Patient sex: M
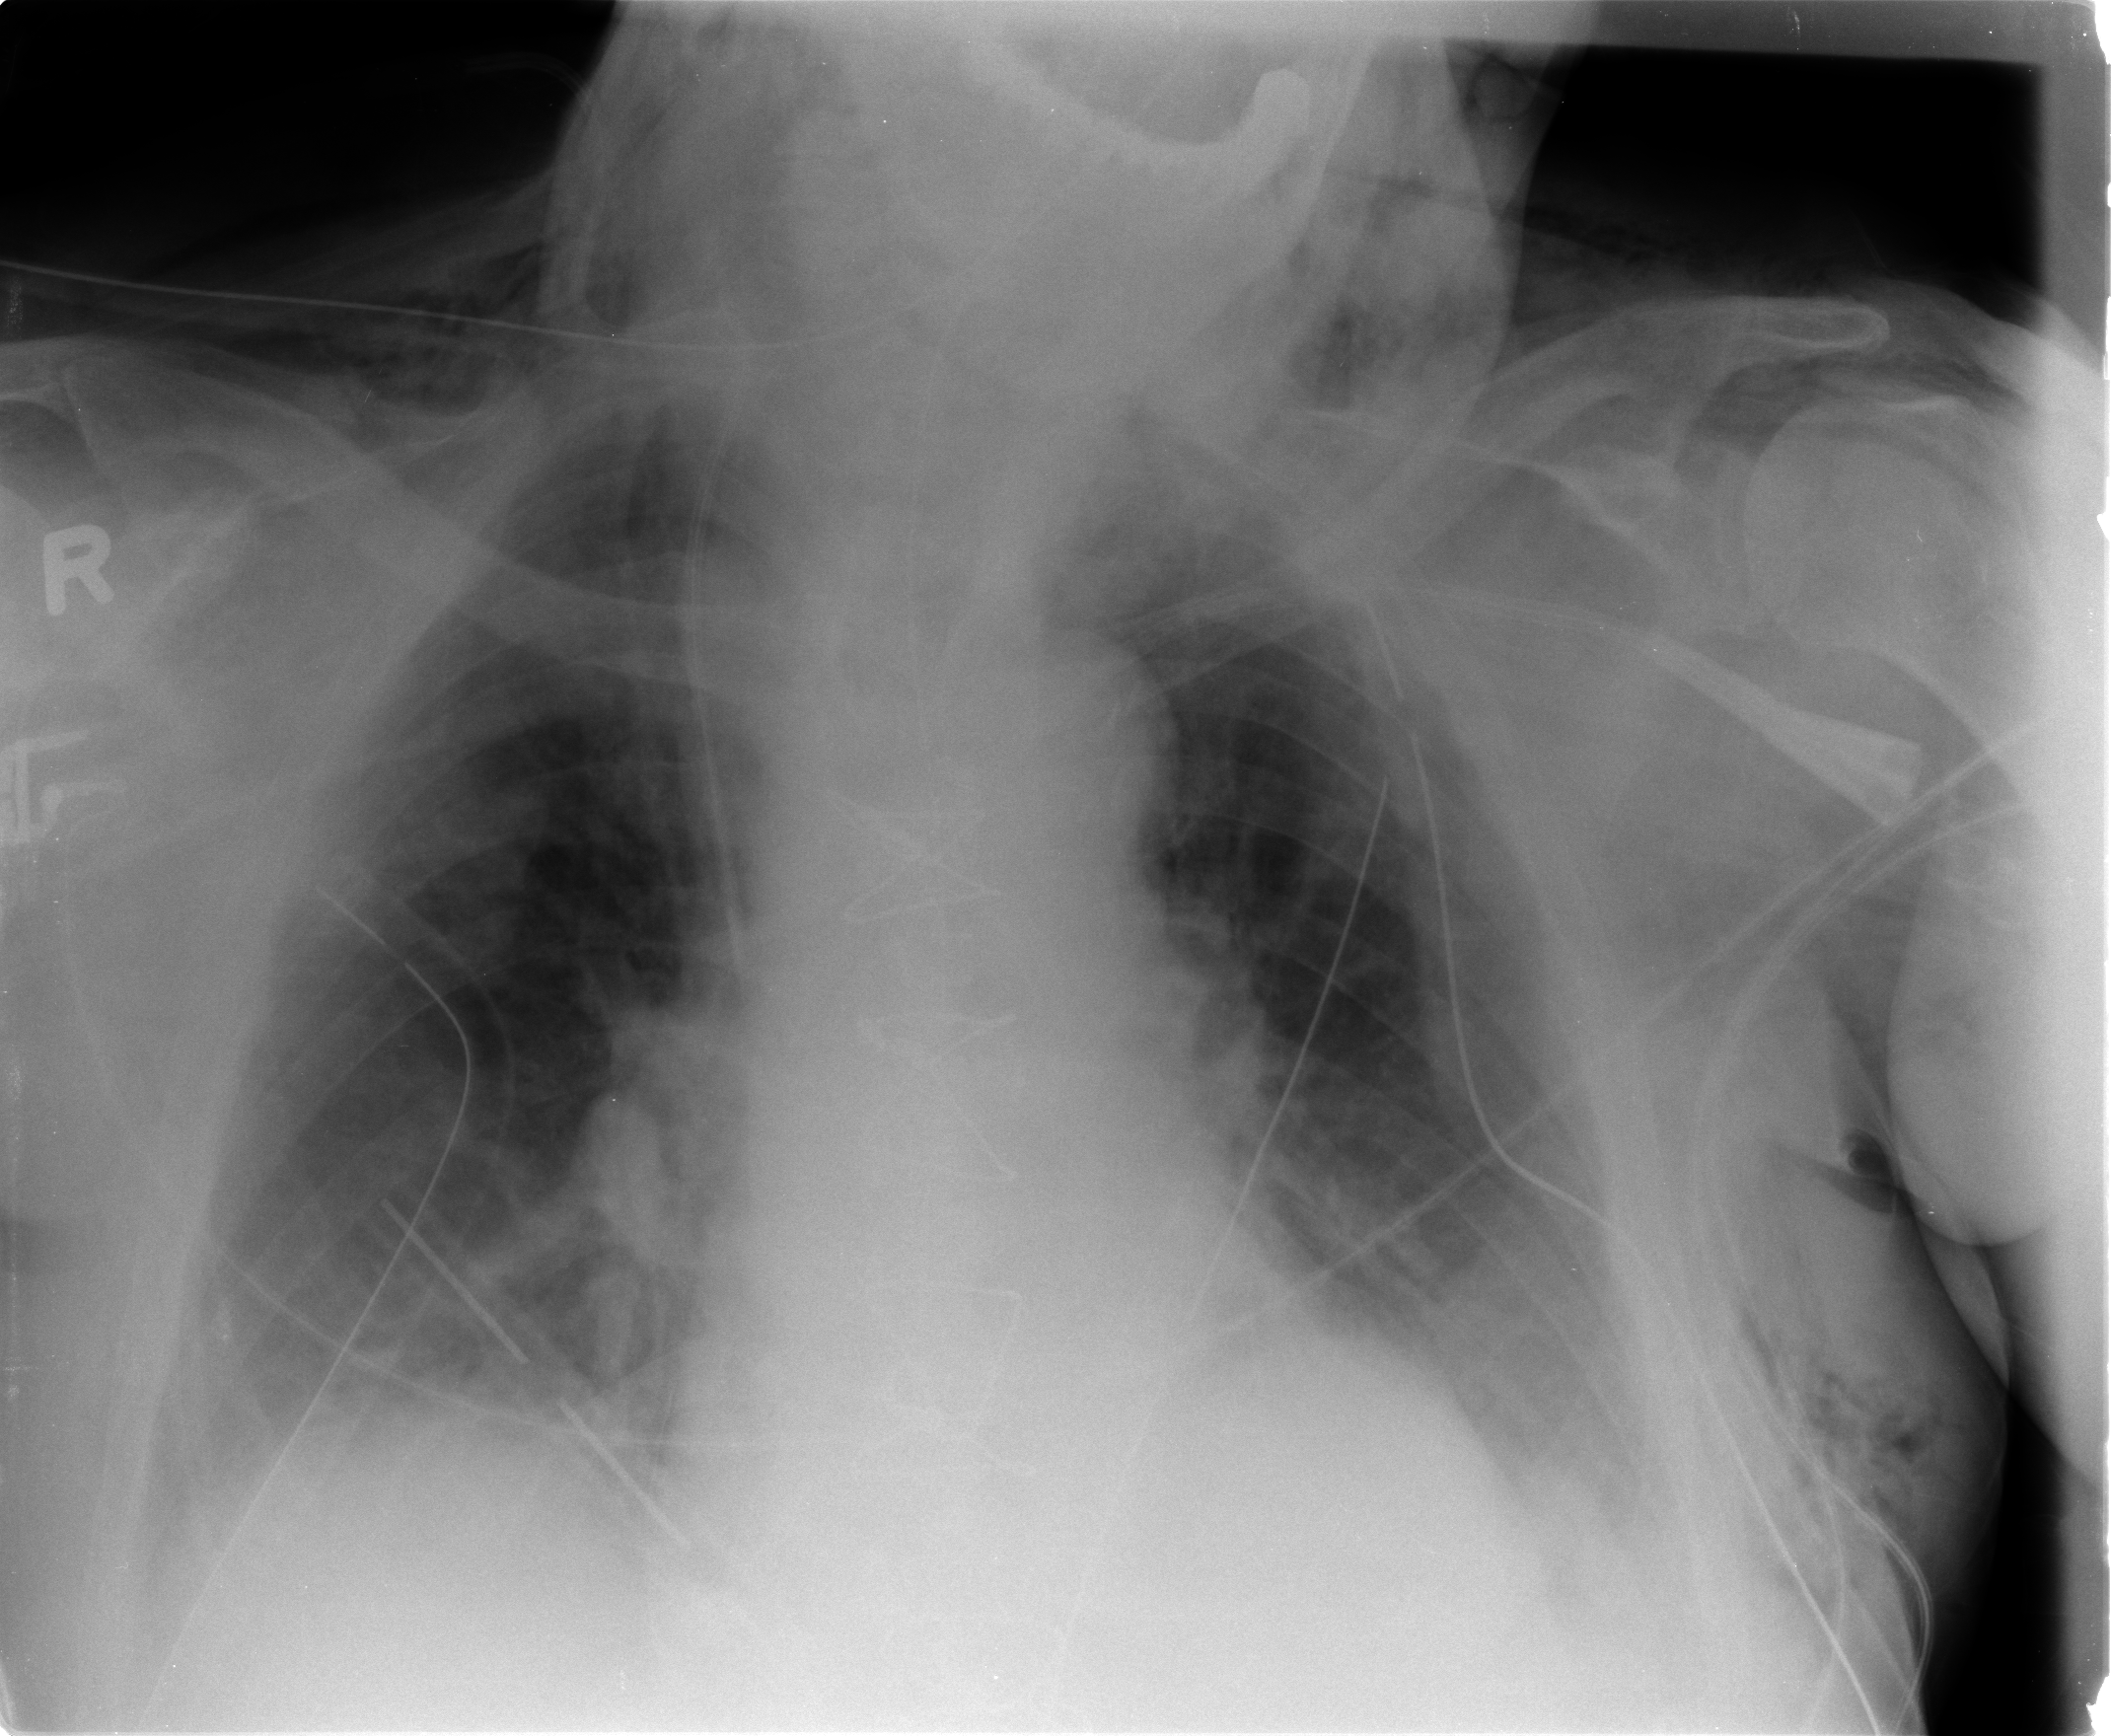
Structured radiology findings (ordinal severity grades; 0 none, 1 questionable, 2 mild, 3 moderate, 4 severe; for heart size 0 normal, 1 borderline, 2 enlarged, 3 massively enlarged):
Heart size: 0
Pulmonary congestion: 2
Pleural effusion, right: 2
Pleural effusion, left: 2
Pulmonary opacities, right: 0
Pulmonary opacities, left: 0
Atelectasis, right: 2
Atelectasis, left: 2